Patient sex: F
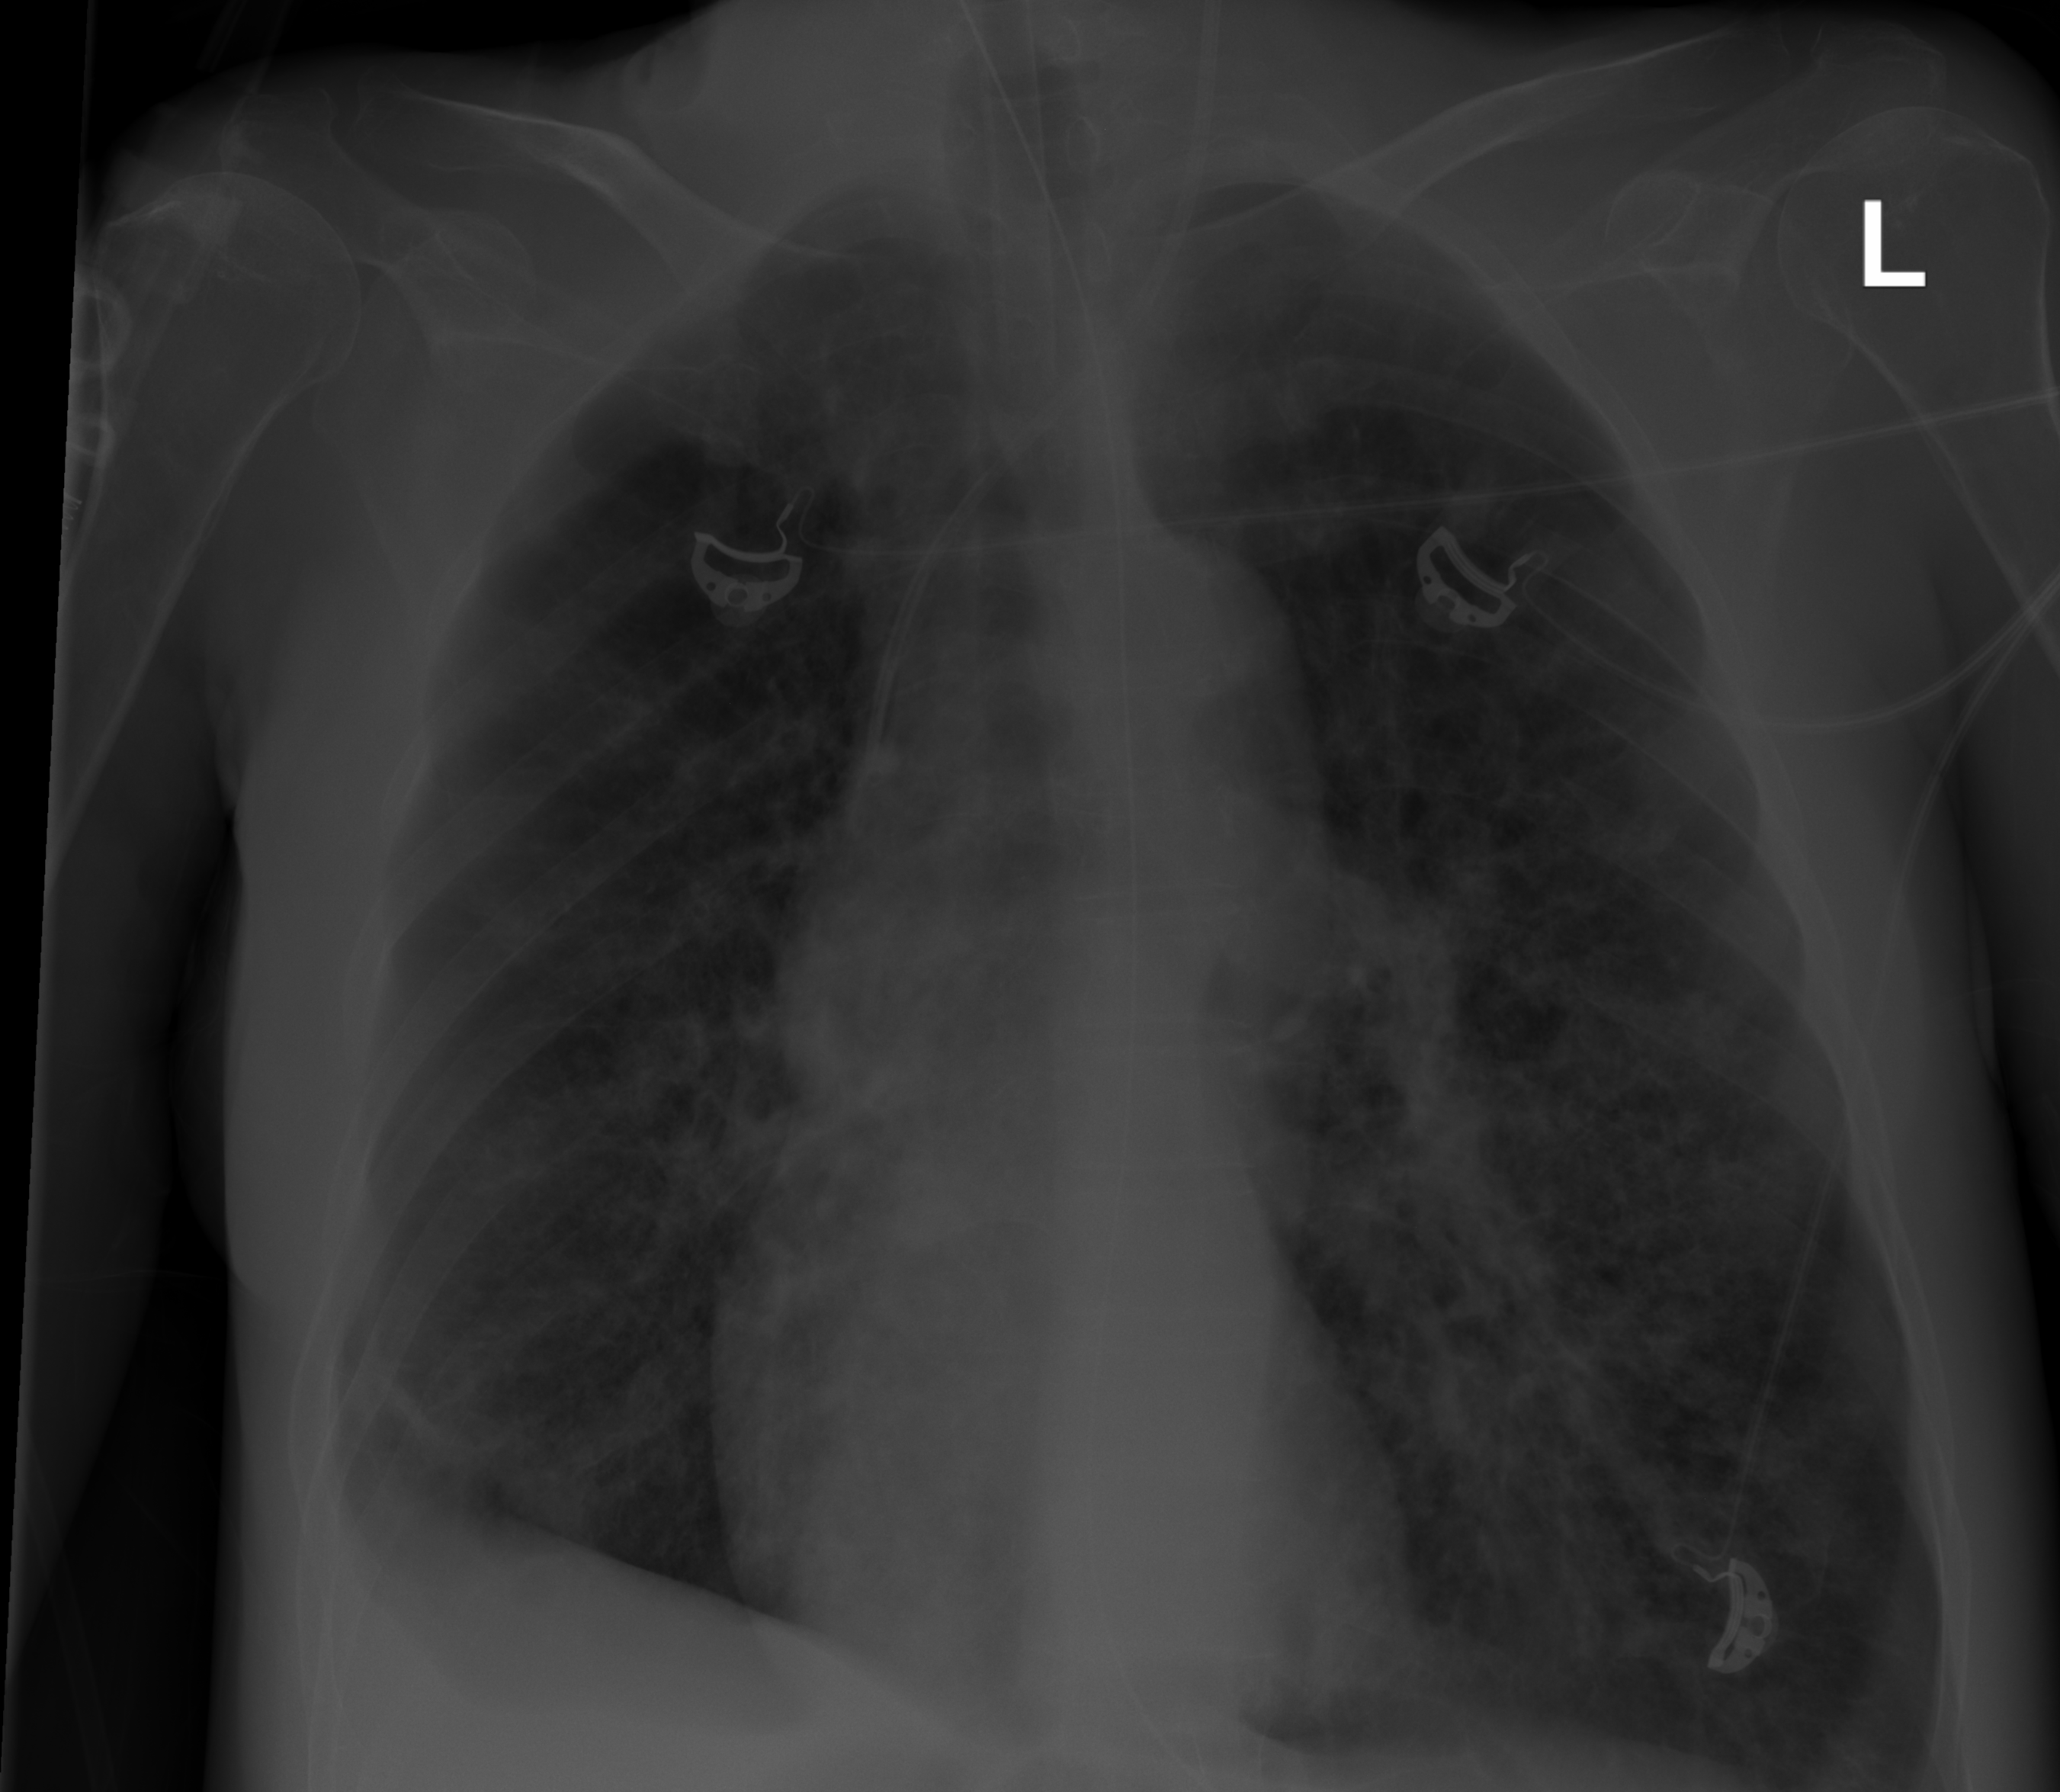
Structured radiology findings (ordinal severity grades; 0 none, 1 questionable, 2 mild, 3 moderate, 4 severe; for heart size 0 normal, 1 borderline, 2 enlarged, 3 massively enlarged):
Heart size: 0
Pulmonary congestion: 0
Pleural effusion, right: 2
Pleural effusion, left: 0
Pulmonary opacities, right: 0
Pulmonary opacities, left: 0
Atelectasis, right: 2
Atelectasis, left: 0